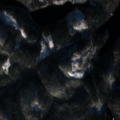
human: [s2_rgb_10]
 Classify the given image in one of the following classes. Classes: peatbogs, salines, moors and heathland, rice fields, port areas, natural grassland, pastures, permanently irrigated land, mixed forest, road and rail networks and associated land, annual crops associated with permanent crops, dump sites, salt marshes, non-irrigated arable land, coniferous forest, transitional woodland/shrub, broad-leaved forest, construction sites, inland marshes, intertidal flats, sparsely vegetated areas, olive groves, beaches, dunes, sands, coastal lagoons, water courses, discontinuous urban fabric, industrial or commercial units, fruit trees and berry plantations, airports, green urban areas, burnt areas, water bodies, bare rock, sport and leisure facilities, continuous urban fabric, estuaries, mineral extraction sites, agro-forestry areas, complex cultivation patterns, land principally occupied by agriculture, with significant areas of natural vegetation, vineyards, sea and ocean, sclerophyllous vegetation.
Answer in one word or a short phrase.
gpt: coniferous forest, mixed forest, transitional woodland/shrub, water bodies